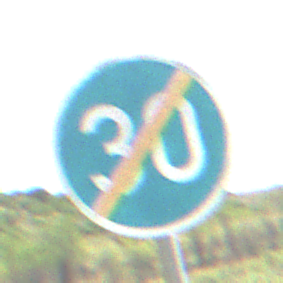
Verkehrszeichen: EndeMindestgeschwindigkeit
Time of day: Midday
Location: Outdoor (Nature)
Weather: PartlyCloudy
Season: Autumn
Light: Natural